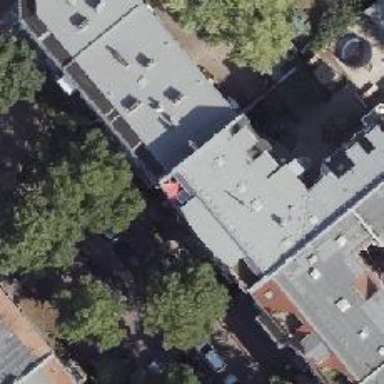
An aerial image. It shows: Kindergarten.